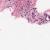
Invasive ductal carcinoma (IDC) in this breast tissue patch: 0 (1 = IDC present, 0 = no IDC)